Interaction volume radius: 10 \u00c5
Interaction volume height: 30 \u00c5
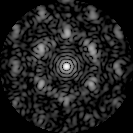
Disorder parameter: 0.5813